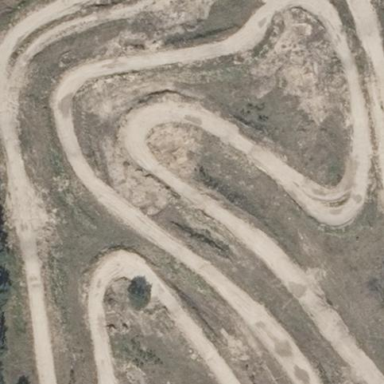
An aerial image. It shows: Motocross pitch for leisure land sports.